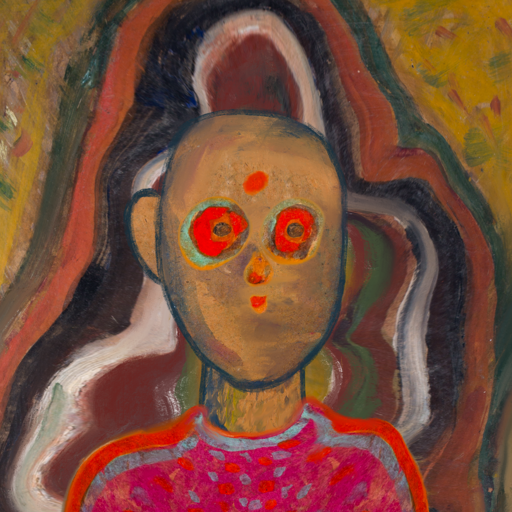
Background: AfterRaid, Head And Neck Front: In_The_Sun, Face Front: Sisters, Bust: Sisters, Hair Front: Blank, Head Accessory: Blank, Second Necklace: Blank, Necklace: Blank, Baby: Blank